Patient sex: F
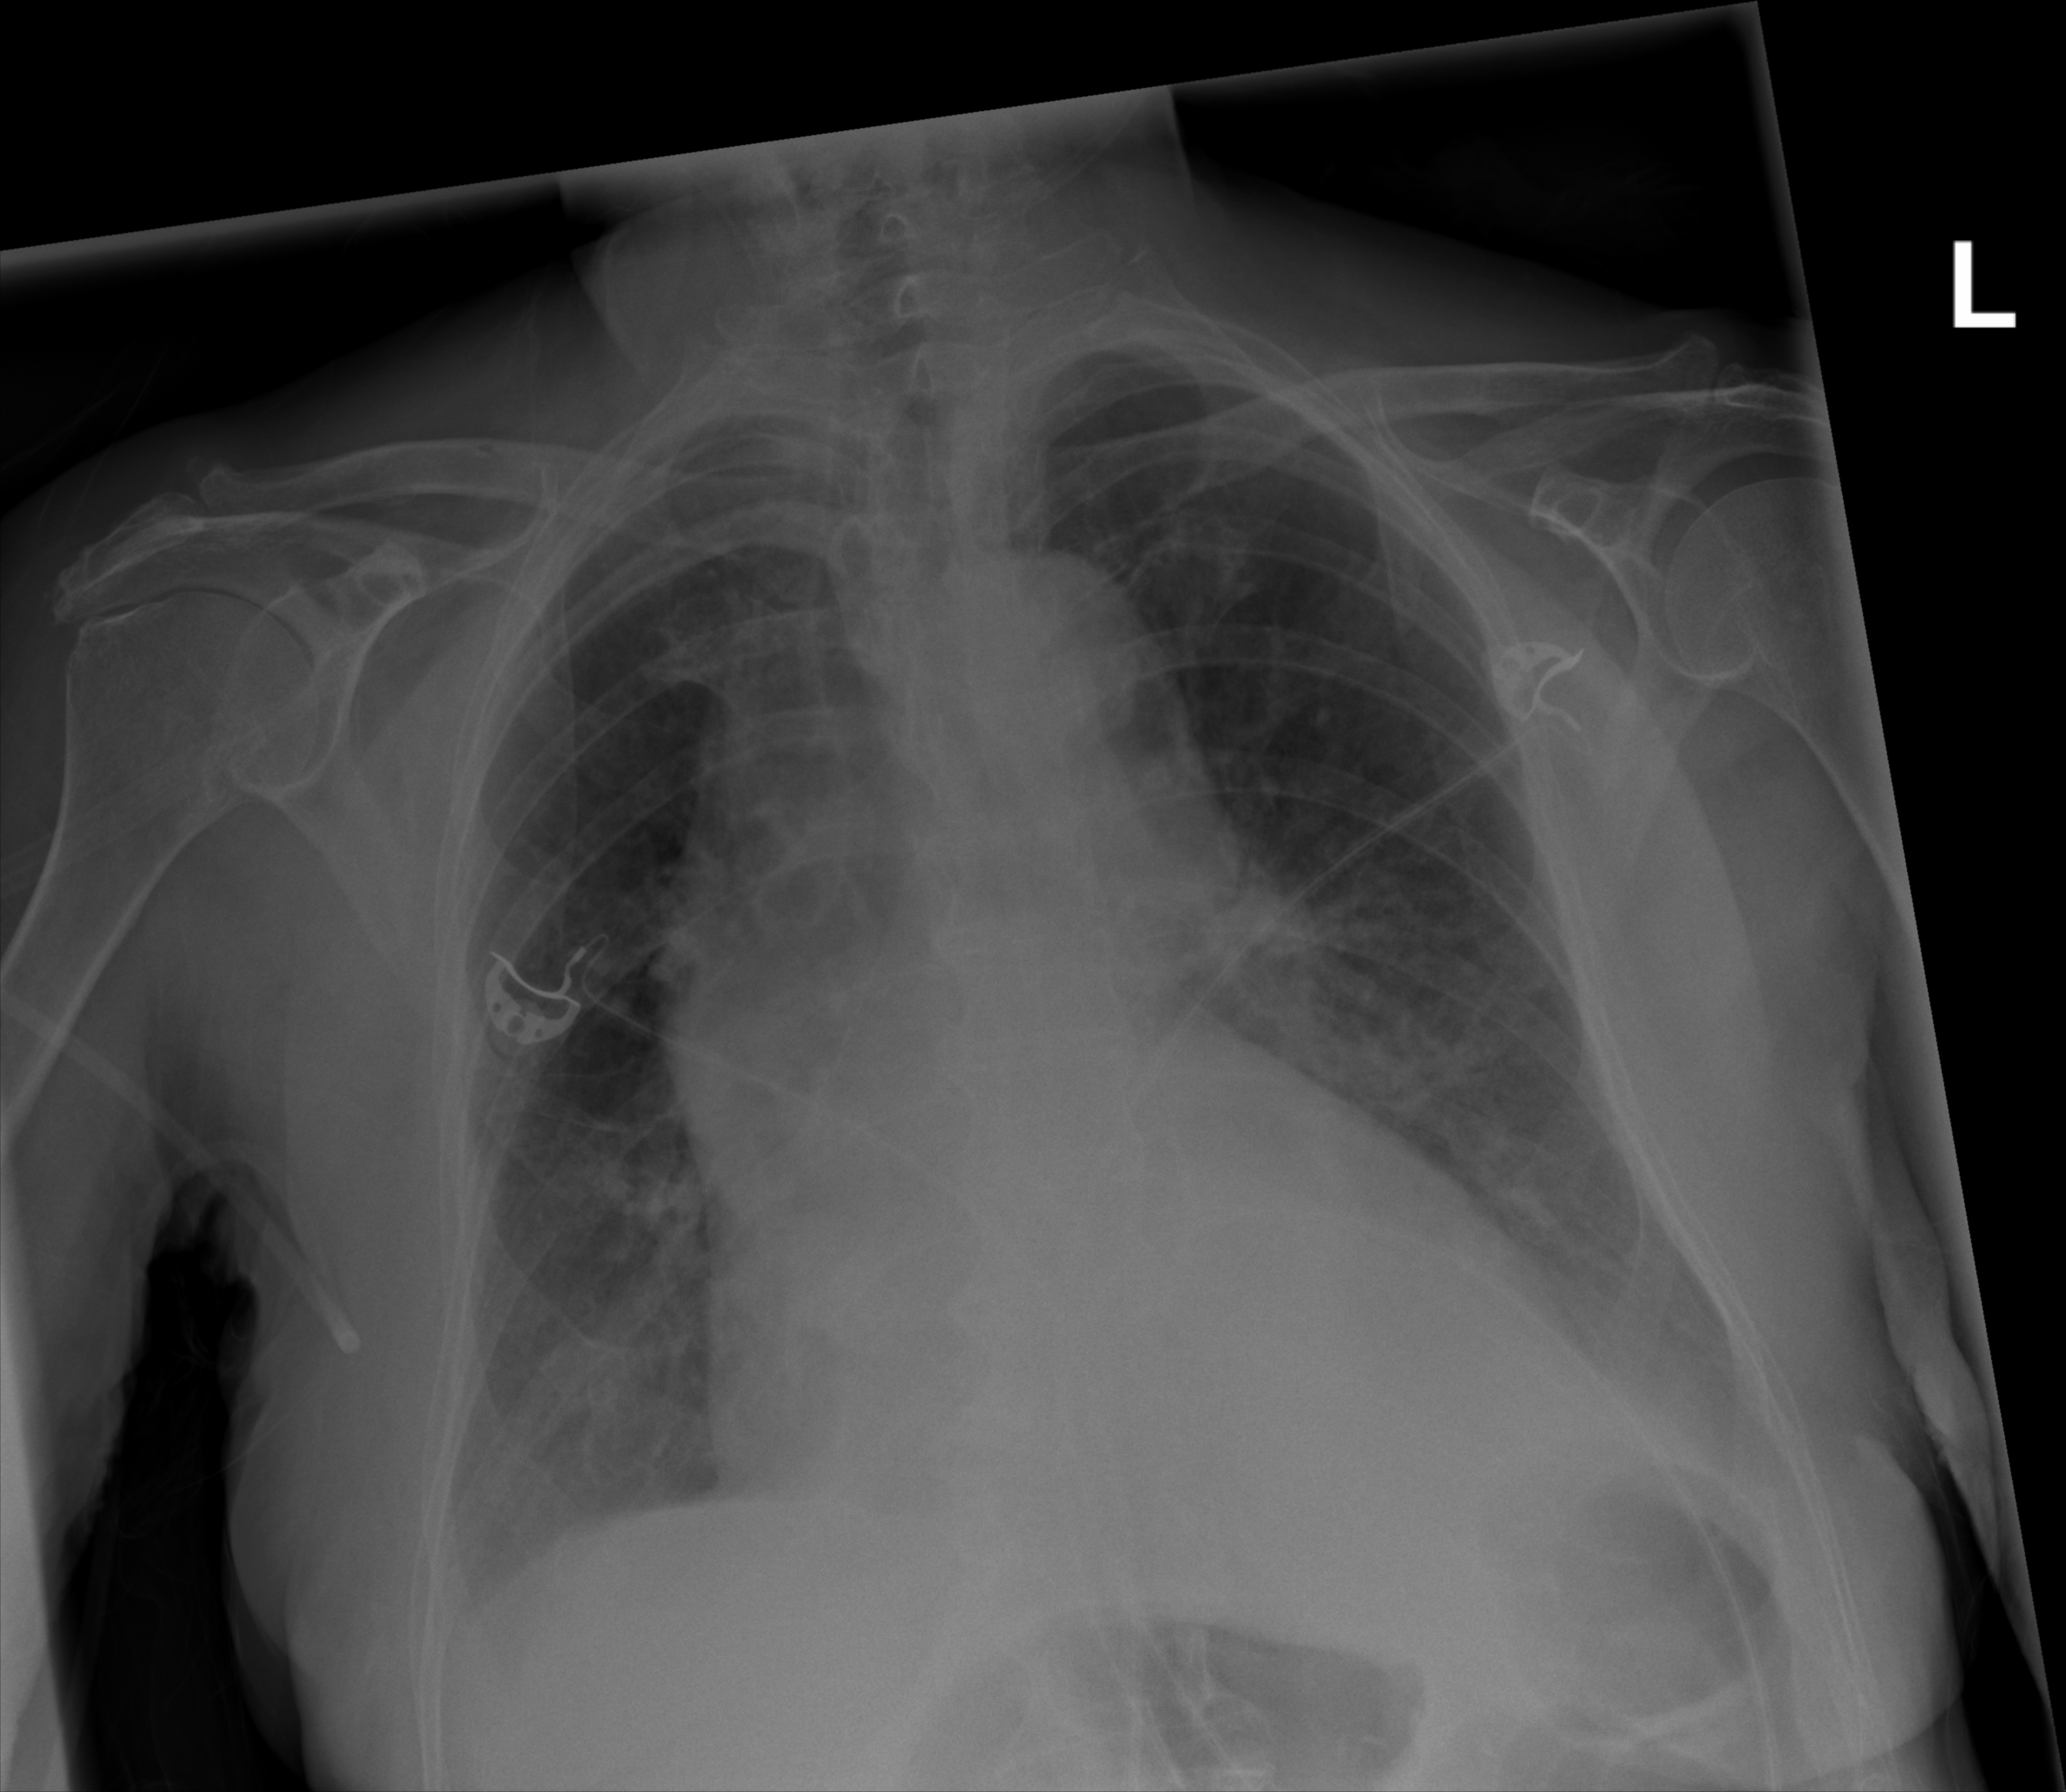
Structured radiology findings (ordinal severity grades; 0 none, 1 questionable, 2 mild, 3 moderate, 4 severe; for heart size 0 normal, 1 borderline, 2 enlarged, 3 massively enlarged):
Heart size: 2
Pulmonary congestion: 2
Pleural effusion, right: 2
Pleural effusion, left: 2
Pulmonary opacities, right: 2
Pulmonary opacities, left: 2
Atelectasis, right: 2
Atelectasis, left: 2